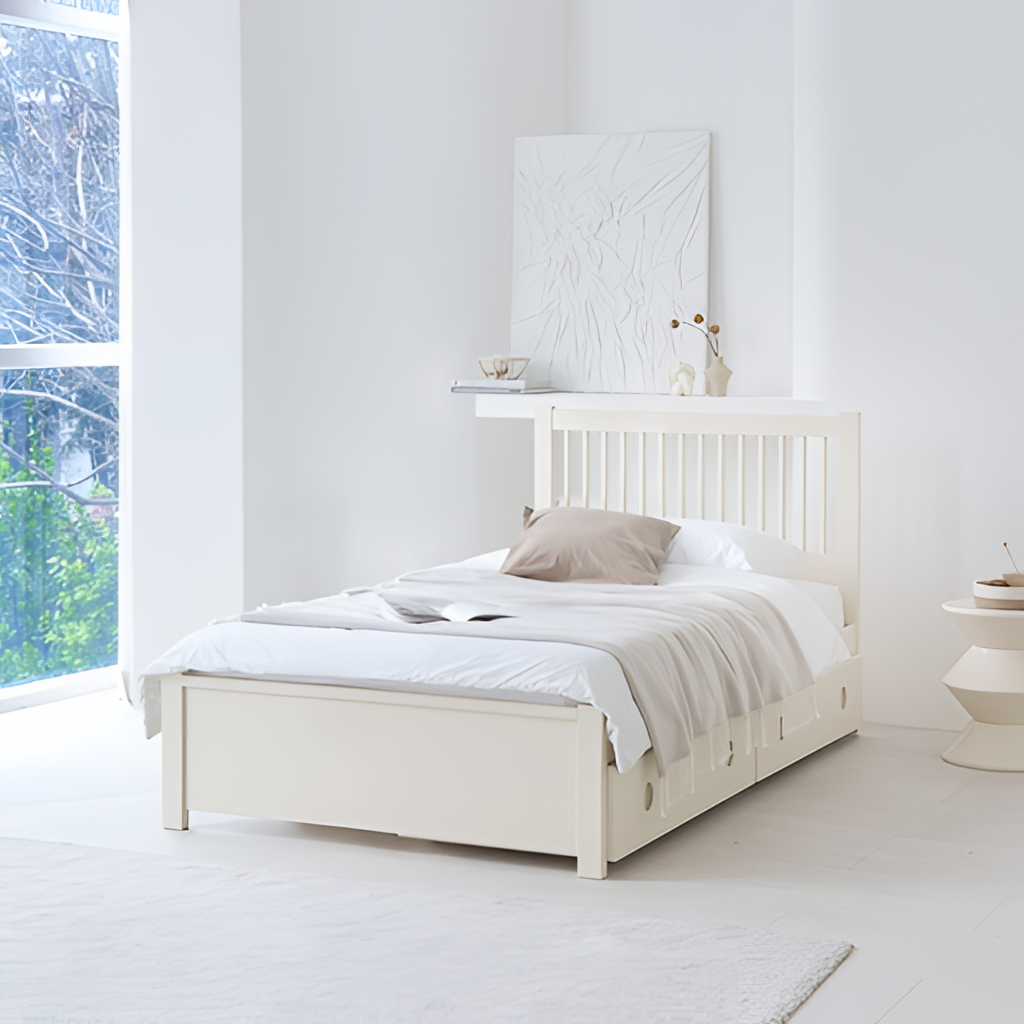
white wood bed, bedroom, wood flooring, with plank pattern, contemporary, white paint wallpaper, with solid pattern